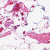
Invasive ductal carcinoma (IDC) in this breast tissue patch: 0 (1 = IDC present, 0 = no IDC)